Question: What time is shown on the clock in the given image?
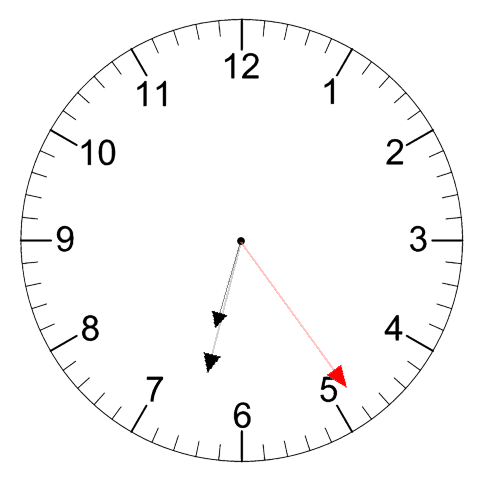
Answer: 06:32:24